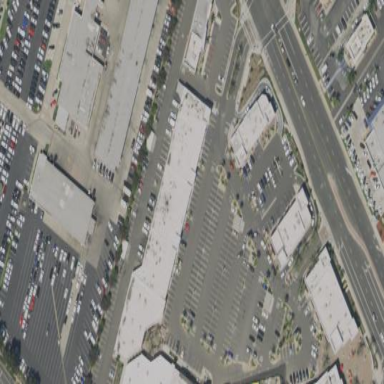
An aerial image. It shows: Retail area.